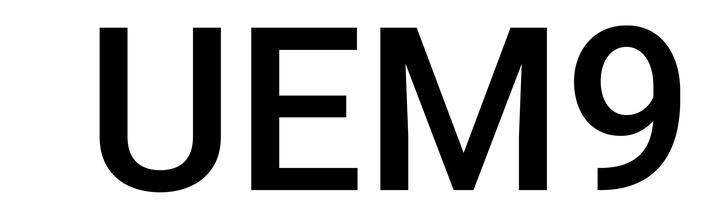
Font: Roboto_Medium